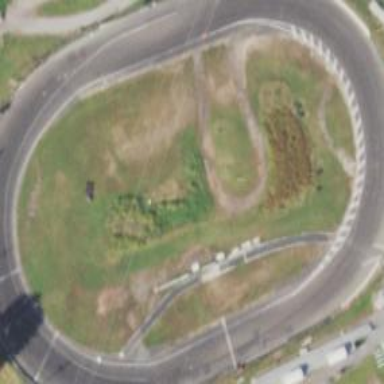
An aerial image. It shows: Motor sport raceway.